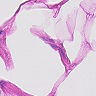
Metastatic tissue present: no